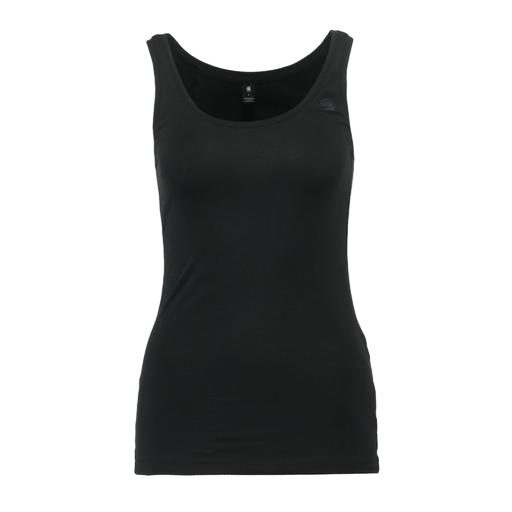
black performance essentials tank, black run clima tank, black pro cool training tank top, white background